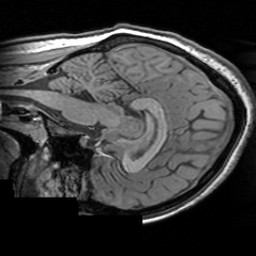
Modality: T1w
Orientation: sagittal
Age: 24
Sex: female
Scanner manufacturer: siemens
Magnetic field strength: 3 T
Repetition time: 1.63 s
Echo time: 0.00311 s